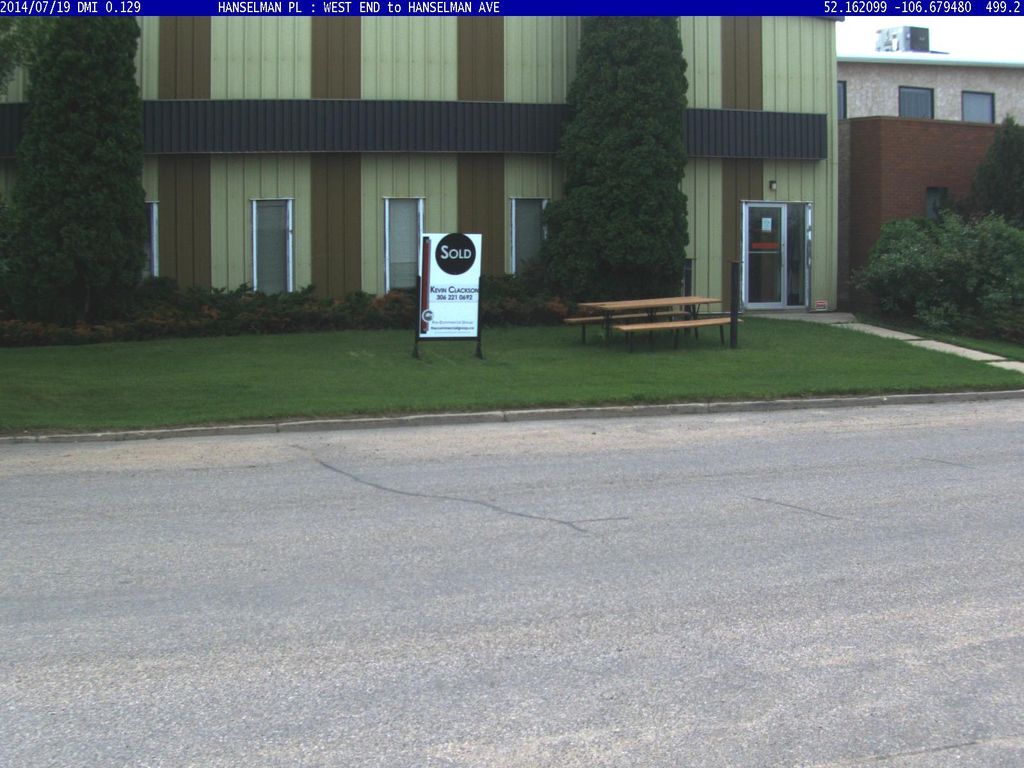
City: saskatoon